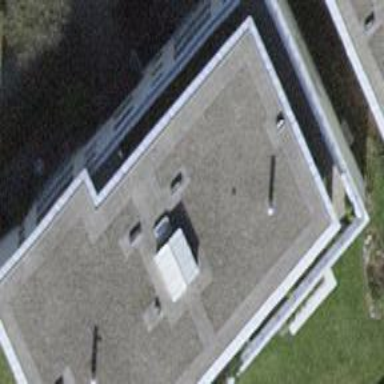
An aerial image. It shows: Flat-roofed building.